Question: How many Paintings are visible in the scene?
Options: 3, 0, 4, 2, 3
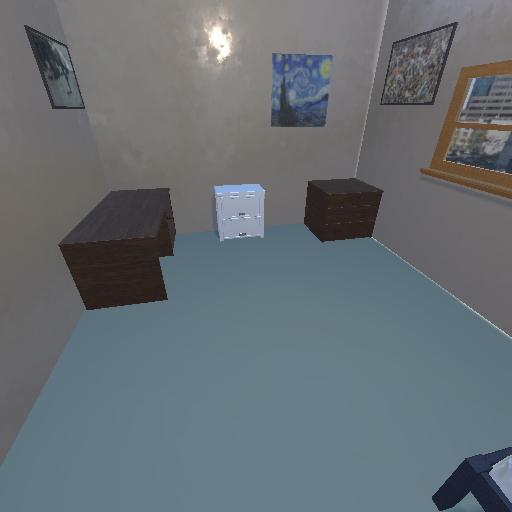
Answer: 3